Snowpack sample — Snodgrass Mountain, Crested Butte, Colorado (2/4/25, 12:06 PM MST)
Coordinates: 38.923, -106.968
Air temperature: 35 °F
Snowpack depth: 80 cm
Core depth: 70 cm
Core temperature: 32 °F
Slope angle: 14°, slope face: 78°
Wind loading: low
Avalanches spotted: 0
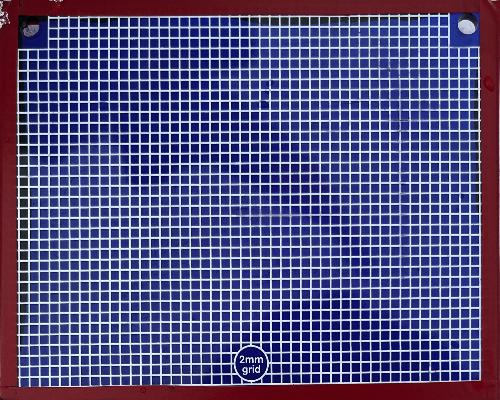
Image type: profile
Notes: No avalanches nearby, unusually warm weather for the last month reported by residents, Collected 25 yards from treeline